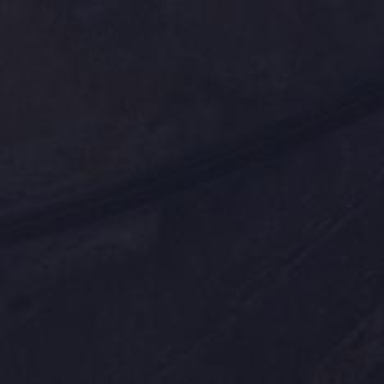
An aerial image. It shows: Asphalt road classified as trunk highway.